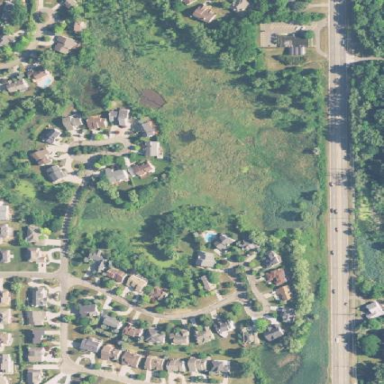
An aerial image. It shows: This residential area consists of single-family homes.